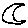
Label: moon